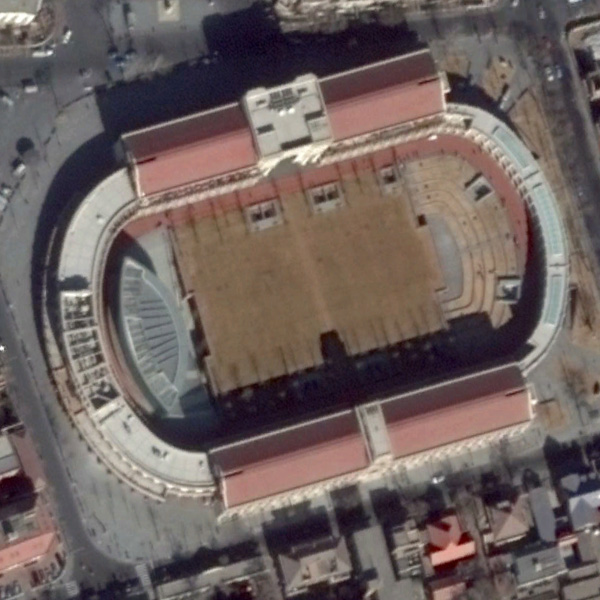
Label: Stadium